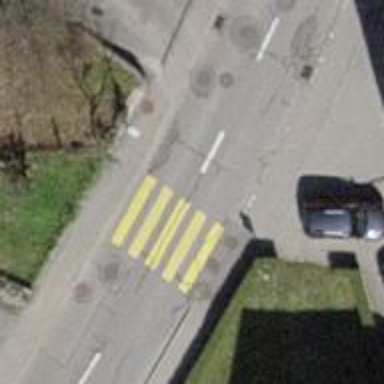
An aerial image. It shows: Uncontrolled zebra crossing with notable zebra markings.